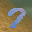
Label: 7